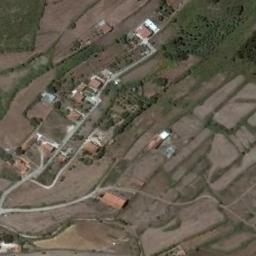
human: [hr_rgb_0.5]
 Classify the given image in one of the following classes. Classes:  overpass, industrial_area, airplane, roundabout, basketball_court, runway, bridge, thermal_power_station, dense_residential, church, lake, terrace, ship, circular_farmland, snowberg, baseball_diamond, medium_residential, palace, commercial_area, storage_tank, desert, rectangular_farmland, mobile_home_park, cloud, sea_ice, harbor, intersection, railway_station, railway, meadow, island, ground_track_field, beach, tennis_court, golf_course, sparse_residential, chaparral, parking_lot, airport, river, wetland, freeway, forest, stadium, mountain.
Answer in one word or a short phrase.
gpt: terrace